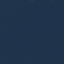
Label: SeaLake